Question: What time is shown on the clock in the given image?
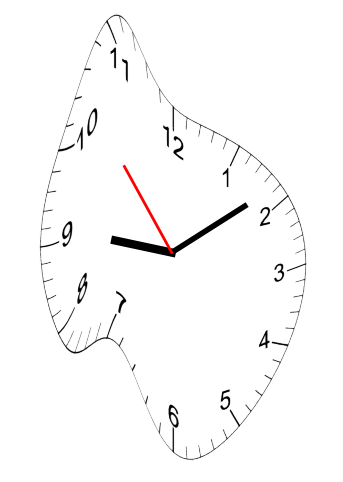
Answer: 09:08:53